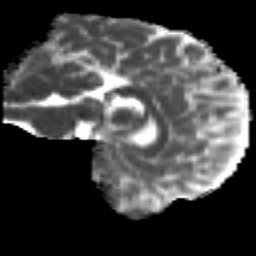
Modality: MD
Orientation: sagittal
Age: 24
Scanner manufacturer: siemens
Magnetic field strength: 3 T
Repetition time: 2.2 s
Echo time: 0.084 s